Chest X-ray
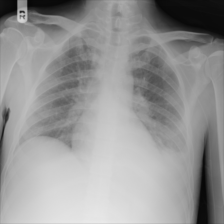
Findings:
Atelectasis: negative
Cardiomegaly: negative
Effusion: positive
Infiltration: negative
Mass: negative
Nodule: negative
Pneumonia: negative
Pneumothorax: negative
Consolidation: negative
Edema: negative
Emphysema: negative
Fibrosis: negative
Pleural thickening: negative
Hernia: negative